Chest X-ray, PA view. Patient: 32 years old, sex F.
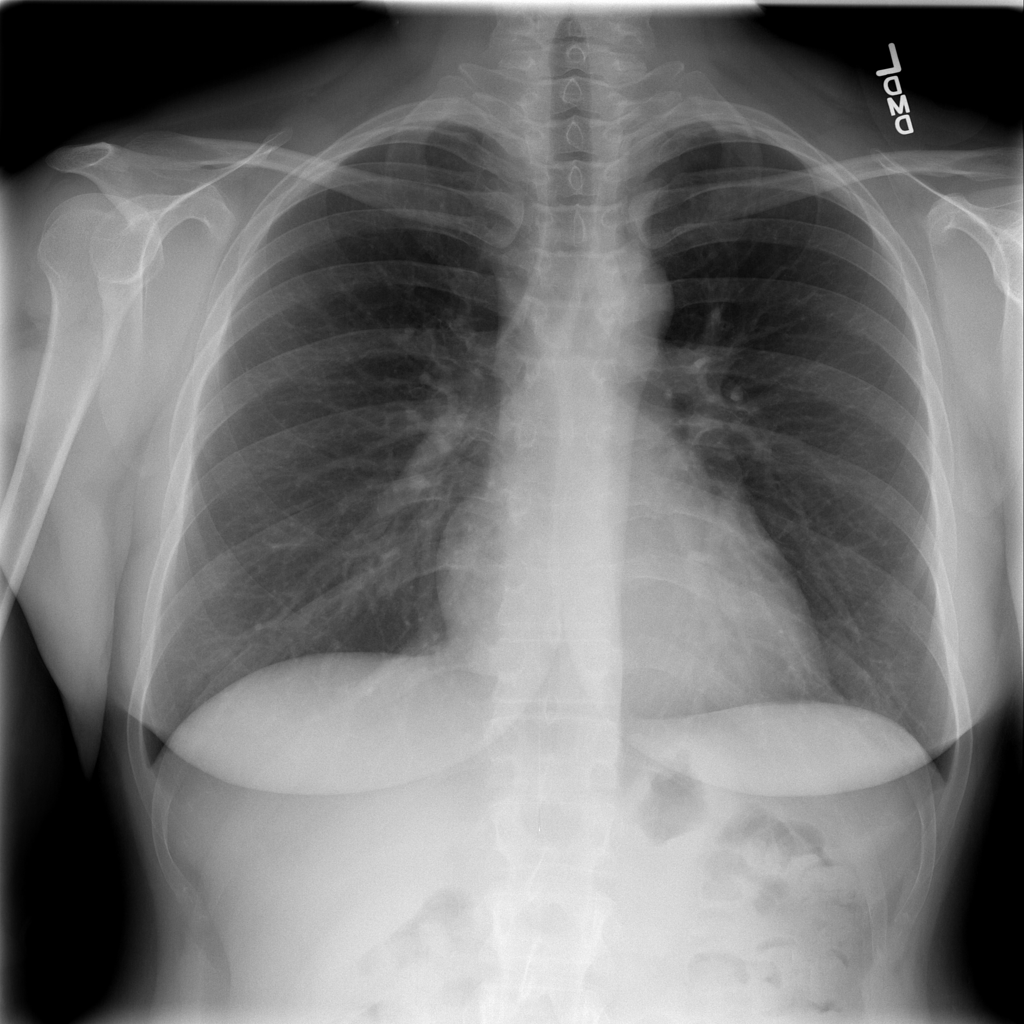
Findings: No Finding